Field crop: maize
Growth stage: 2
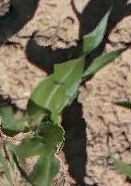
Species: maize